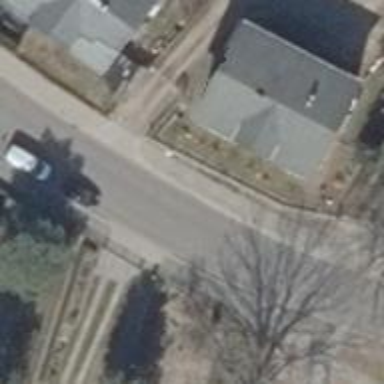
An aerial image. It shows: Sidewalk.